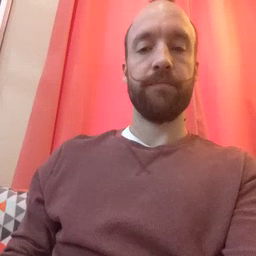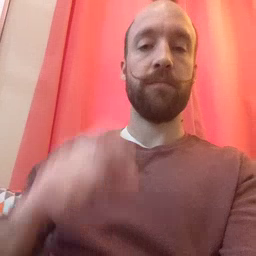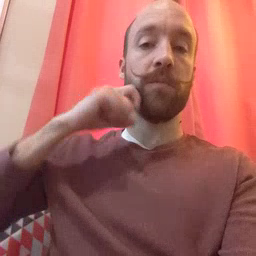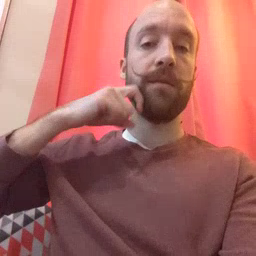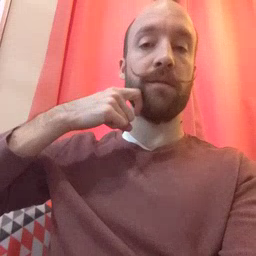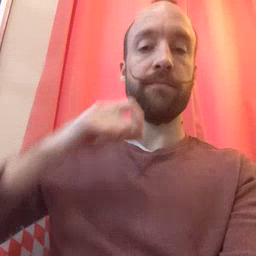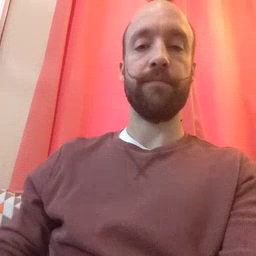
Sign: apple